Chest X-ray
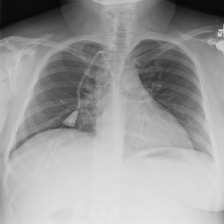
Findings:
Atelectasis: negative
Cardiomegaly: negative
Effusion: negative
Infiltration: negative
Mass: negative
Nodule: negative
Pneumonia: negative
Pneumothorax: negative
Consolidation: negative
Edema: negative
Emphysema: negative
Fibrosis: negative
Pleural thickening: negative
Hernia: negative